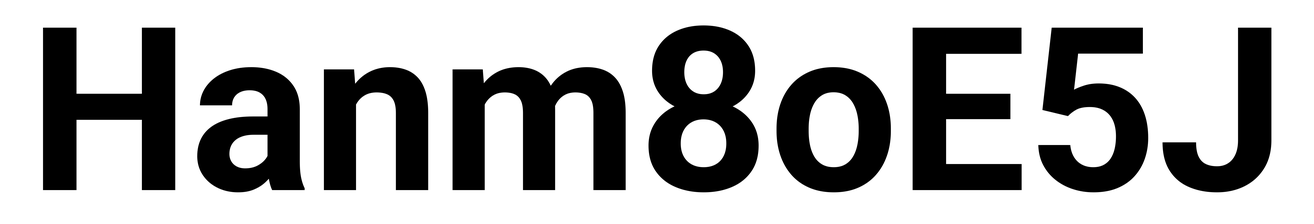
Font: Roboto_Bold